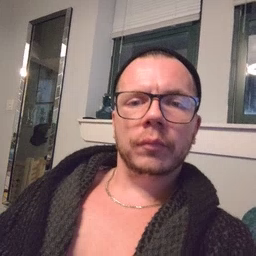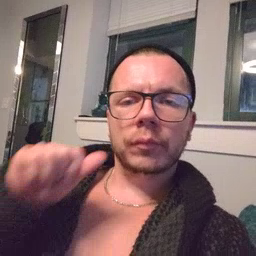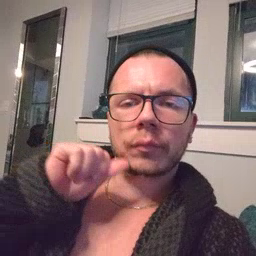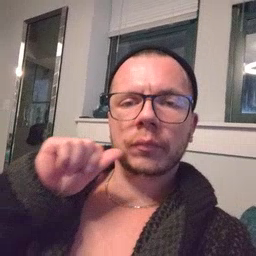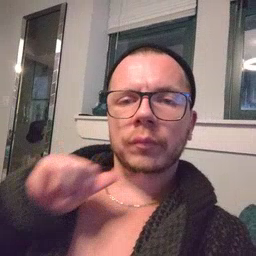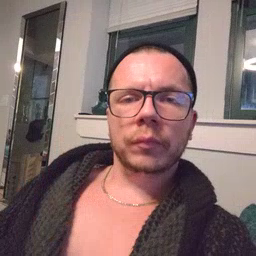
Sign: aunt